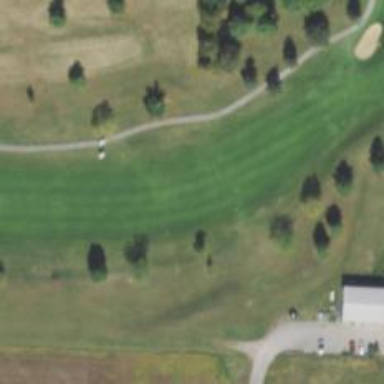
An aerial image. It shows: Golf hole.